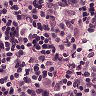
Metastatic tissue present: no